Question: I am running a website on the Window Azure preview portal and I am trying to connect via remote desktop. I have recently upgraded to Visual Studio 2012 and the way you publish a website to Azure has changed slightly.
Normally I would connect to a cloud services role and enable remote desktop that way. However I am running two websites and no cloud service so I cant seem to find the option anywhere!

I have tried the following links on the windowsazure.com site with no luck:
<URL>
<URL>
I have also tried going to the old portal to enable remote desktop but it seems as if the option is greyed out. Does anyone have any suggestions?
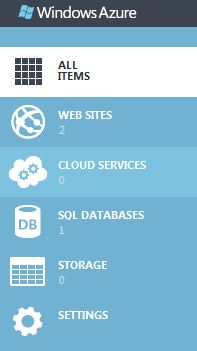
Answer: As far as I know, and According to <URL> with RDS.